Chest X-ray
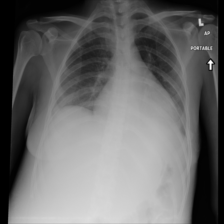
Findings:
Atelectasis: negative
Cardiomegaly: positive
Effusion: positive
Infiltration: negative
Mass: negative
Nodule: negative
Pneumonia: negative
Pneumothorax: negative
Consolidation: negative
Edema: negative
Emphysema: negative
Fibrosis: negative
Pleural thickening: negative
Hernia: negative